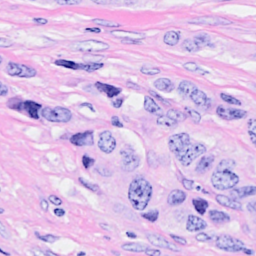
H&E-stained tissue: Breast